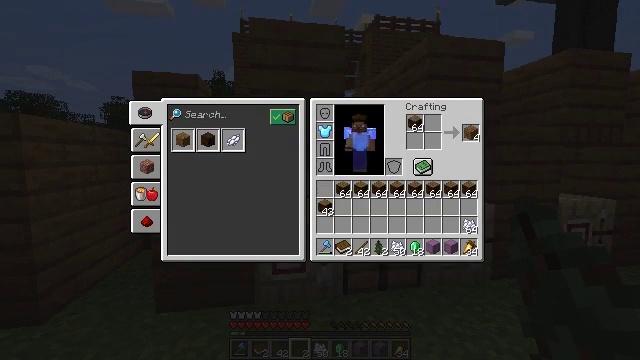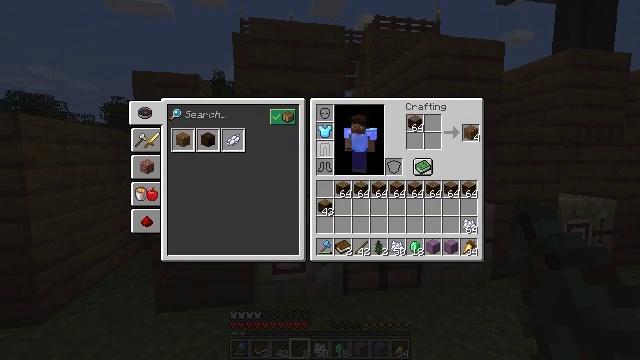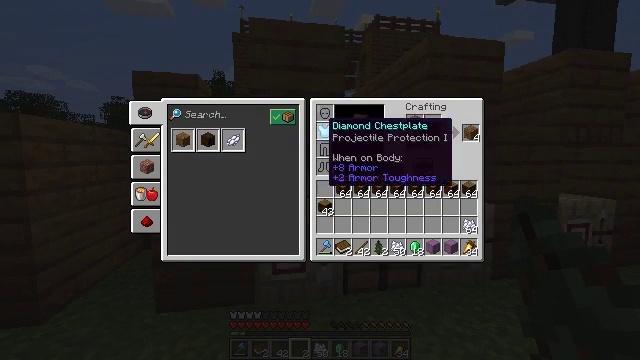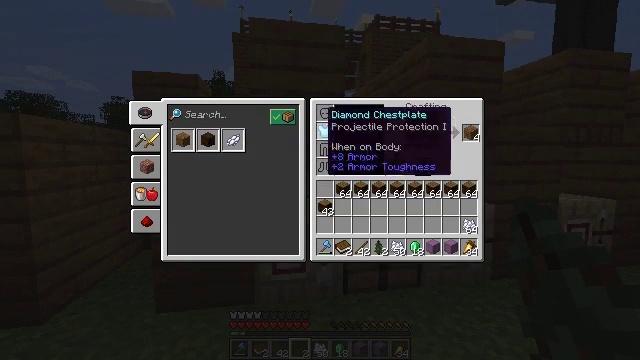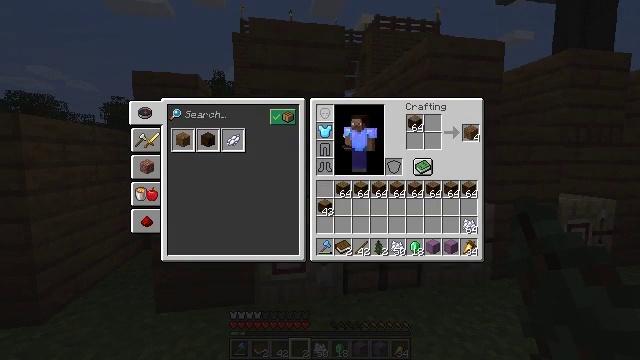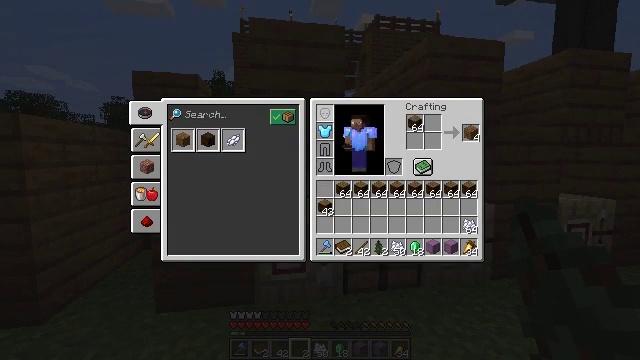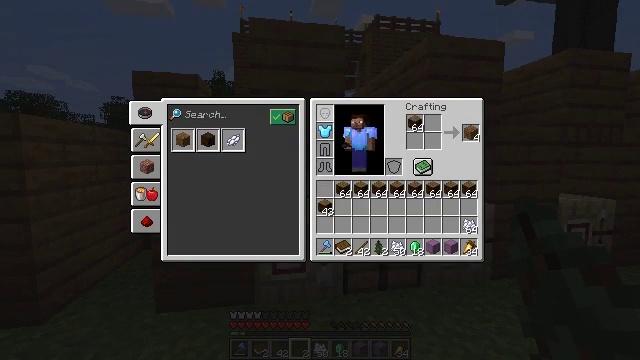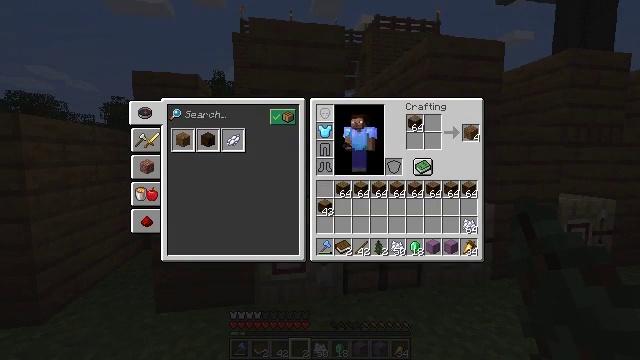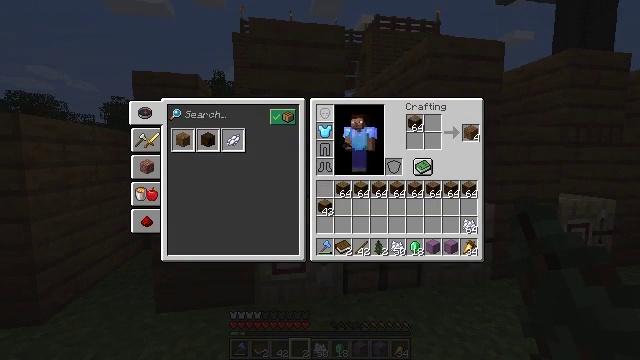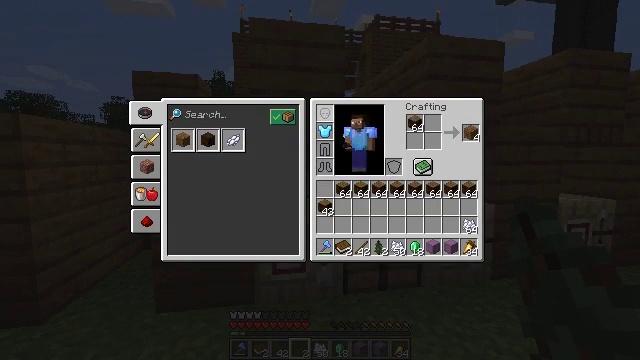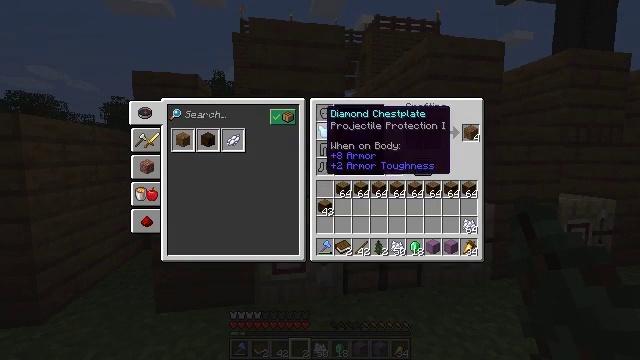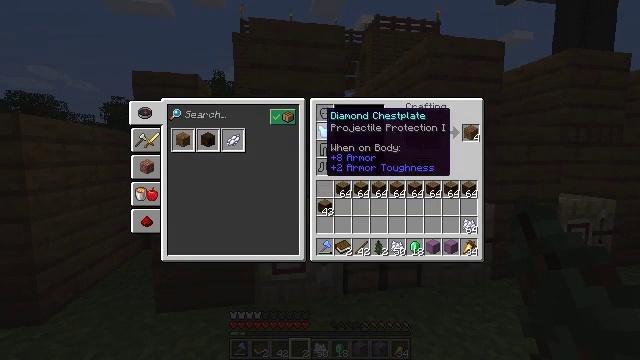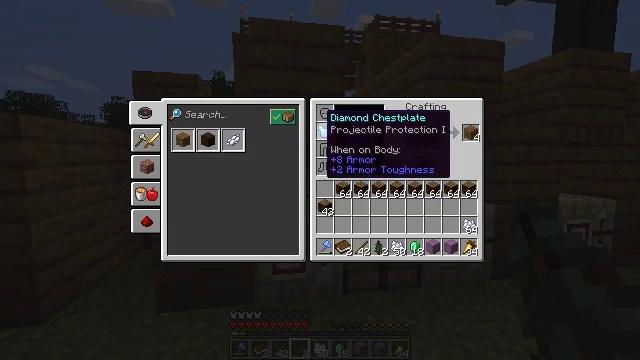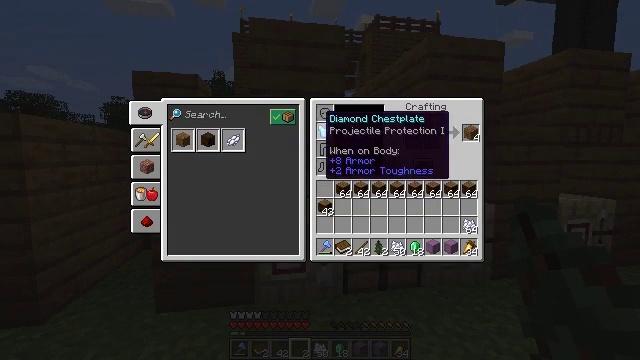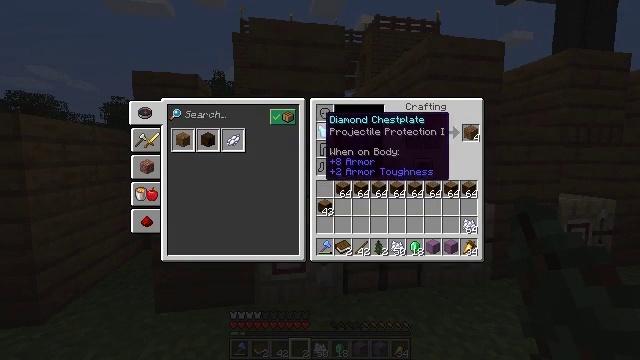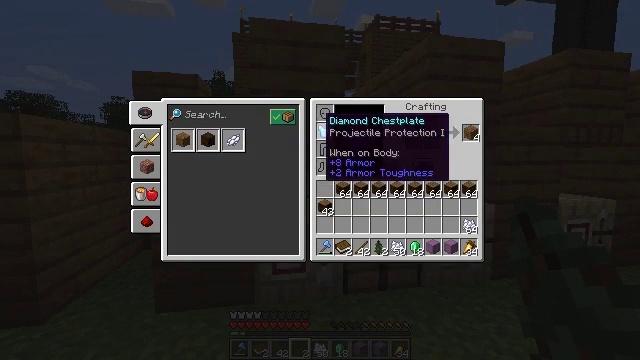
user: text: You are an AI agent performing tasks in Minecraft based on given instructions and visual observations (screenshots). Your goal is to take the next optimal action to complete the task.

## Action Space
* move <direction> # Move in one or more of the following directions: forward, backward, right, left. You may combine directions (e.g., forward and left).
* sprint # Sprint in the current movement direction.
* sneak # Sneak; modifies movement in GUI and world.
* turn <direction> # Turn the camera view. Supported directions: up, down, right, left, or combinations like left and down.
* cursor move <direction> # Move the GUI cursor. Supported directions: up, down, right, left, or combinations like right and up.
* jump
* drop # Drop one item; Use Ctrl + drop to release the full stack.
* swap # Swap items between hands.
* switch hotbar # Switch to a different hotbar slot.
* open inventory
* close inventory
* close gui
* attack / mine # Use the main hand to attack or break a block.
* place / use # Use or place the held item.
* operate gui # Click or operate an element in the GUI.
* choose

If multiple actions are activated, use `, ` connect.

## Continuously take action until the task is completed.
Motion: motion action
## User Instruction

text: Use a crafting grid to make spruce planks.
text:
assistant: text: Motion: sneak, cursor move left
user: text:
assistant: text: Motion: cursor move up
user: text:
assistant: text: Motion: cursor move up
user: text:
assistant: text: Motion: cursor move up
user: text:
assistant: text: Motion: no_op
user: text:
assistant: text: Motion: no_op
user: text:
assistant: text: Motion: no_op
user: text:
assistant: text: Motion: no_op
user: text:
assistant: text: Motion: no_op
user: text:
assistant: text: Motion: no_op
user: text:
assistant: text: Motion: no_op
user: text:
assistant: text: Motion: no_op
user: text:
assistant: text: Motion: no_op
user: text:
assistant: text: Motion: no_op
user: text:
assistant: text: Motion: no_op
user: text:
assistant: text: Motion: no_op
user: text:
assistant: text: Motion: no_op
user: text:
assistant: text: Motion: no_op
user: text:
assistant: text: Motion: no_op
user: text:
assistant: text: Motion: no_op
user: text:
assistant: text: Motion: no_op
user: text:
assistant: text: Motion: no_op
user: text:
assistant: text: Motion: no_op
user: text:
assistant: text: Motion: no_op
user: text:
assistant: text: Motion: no_op
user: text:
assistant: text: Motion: no_op
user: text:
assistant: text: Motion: no_op
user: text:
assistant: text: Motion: no_op
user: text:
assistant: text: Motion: no_op
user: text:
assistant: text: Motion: cursor move right and up